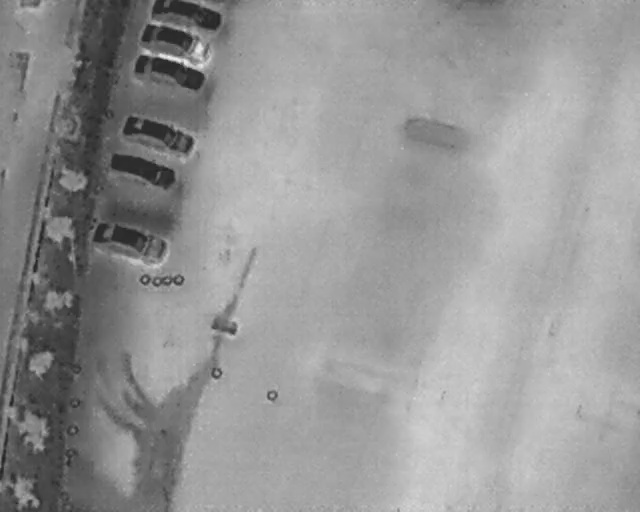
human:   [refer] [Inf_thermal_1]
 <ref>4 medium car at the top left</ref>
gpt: <box>[[22, 18, 27, 33, 19], [24, 7, 28, 21, 16], [25, 1, 30, 16, 16], [26, -3, 31, 10, 2]]</box>

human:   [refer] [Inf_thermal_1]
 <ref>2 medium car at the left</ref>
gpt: <box>[[17, 38, 22, 54, 19], [20, 25, 24, 40, 19]]</box>